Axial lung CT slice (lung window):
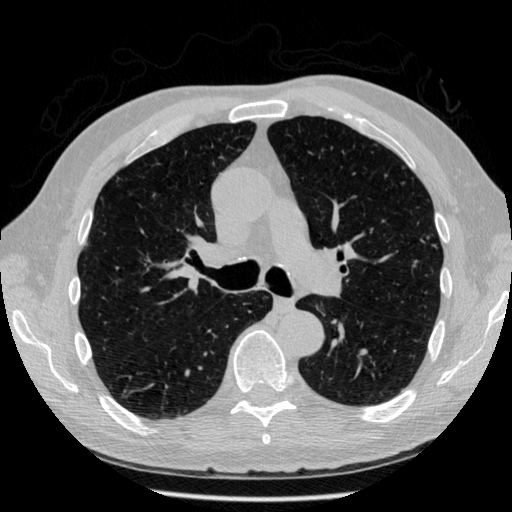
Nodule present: yes
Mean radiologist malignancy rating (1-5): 3